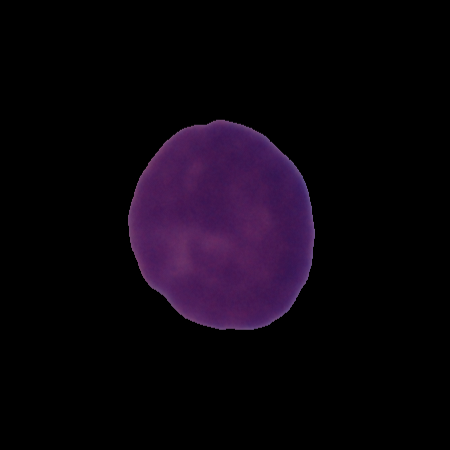
Label: cancer